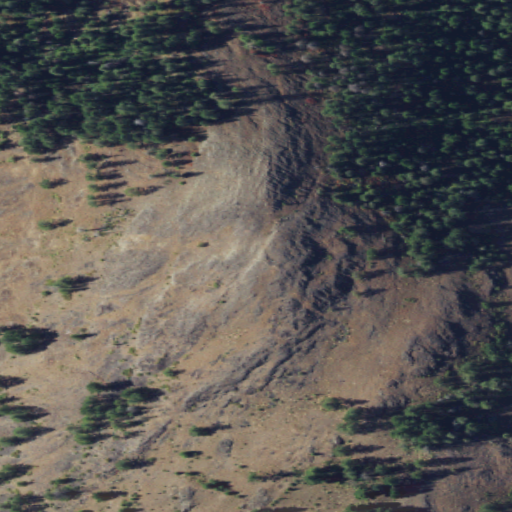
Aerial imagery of mountain in Washington named Thirteenmile Mountain containing shrub and evergreen forest